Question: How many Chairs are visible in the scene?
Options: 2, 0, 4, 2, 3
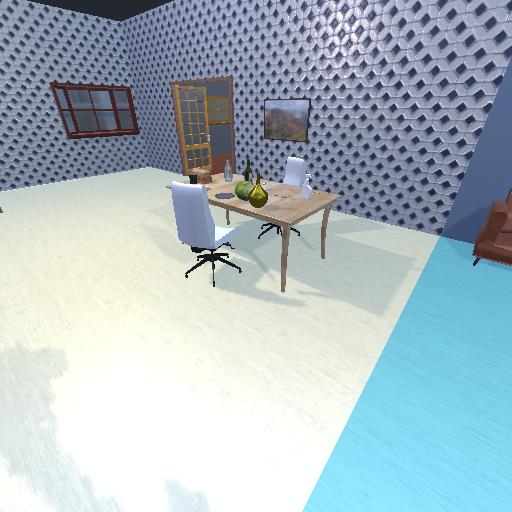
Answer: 2